Interaction volume radius: 5 \u00c5
Interaction volume height: 35 \u00c5
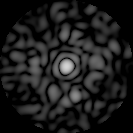
Disorder parameter: 0.8334